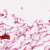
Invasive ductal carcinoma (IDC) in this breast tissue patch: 0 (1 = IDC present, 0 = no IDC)